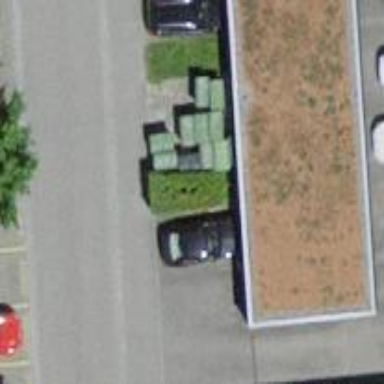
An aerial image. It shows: Garage with flat roof.